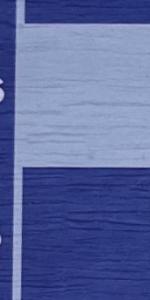
Label: Empty